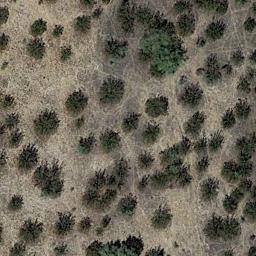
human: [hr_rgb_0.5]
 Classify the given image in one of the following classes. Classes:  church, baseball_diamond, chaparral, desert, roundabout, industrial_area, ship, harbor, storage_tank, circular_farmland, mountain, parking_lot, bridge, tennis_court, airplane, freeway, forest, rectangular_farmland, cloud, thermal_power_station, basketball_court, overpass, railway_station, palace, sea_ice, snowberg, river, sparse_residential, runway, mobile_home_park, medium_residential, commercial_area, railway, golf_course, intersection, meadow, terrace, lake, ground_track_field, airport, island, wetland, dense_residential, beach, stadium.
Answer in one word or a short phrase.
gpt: chaparral